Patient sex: F
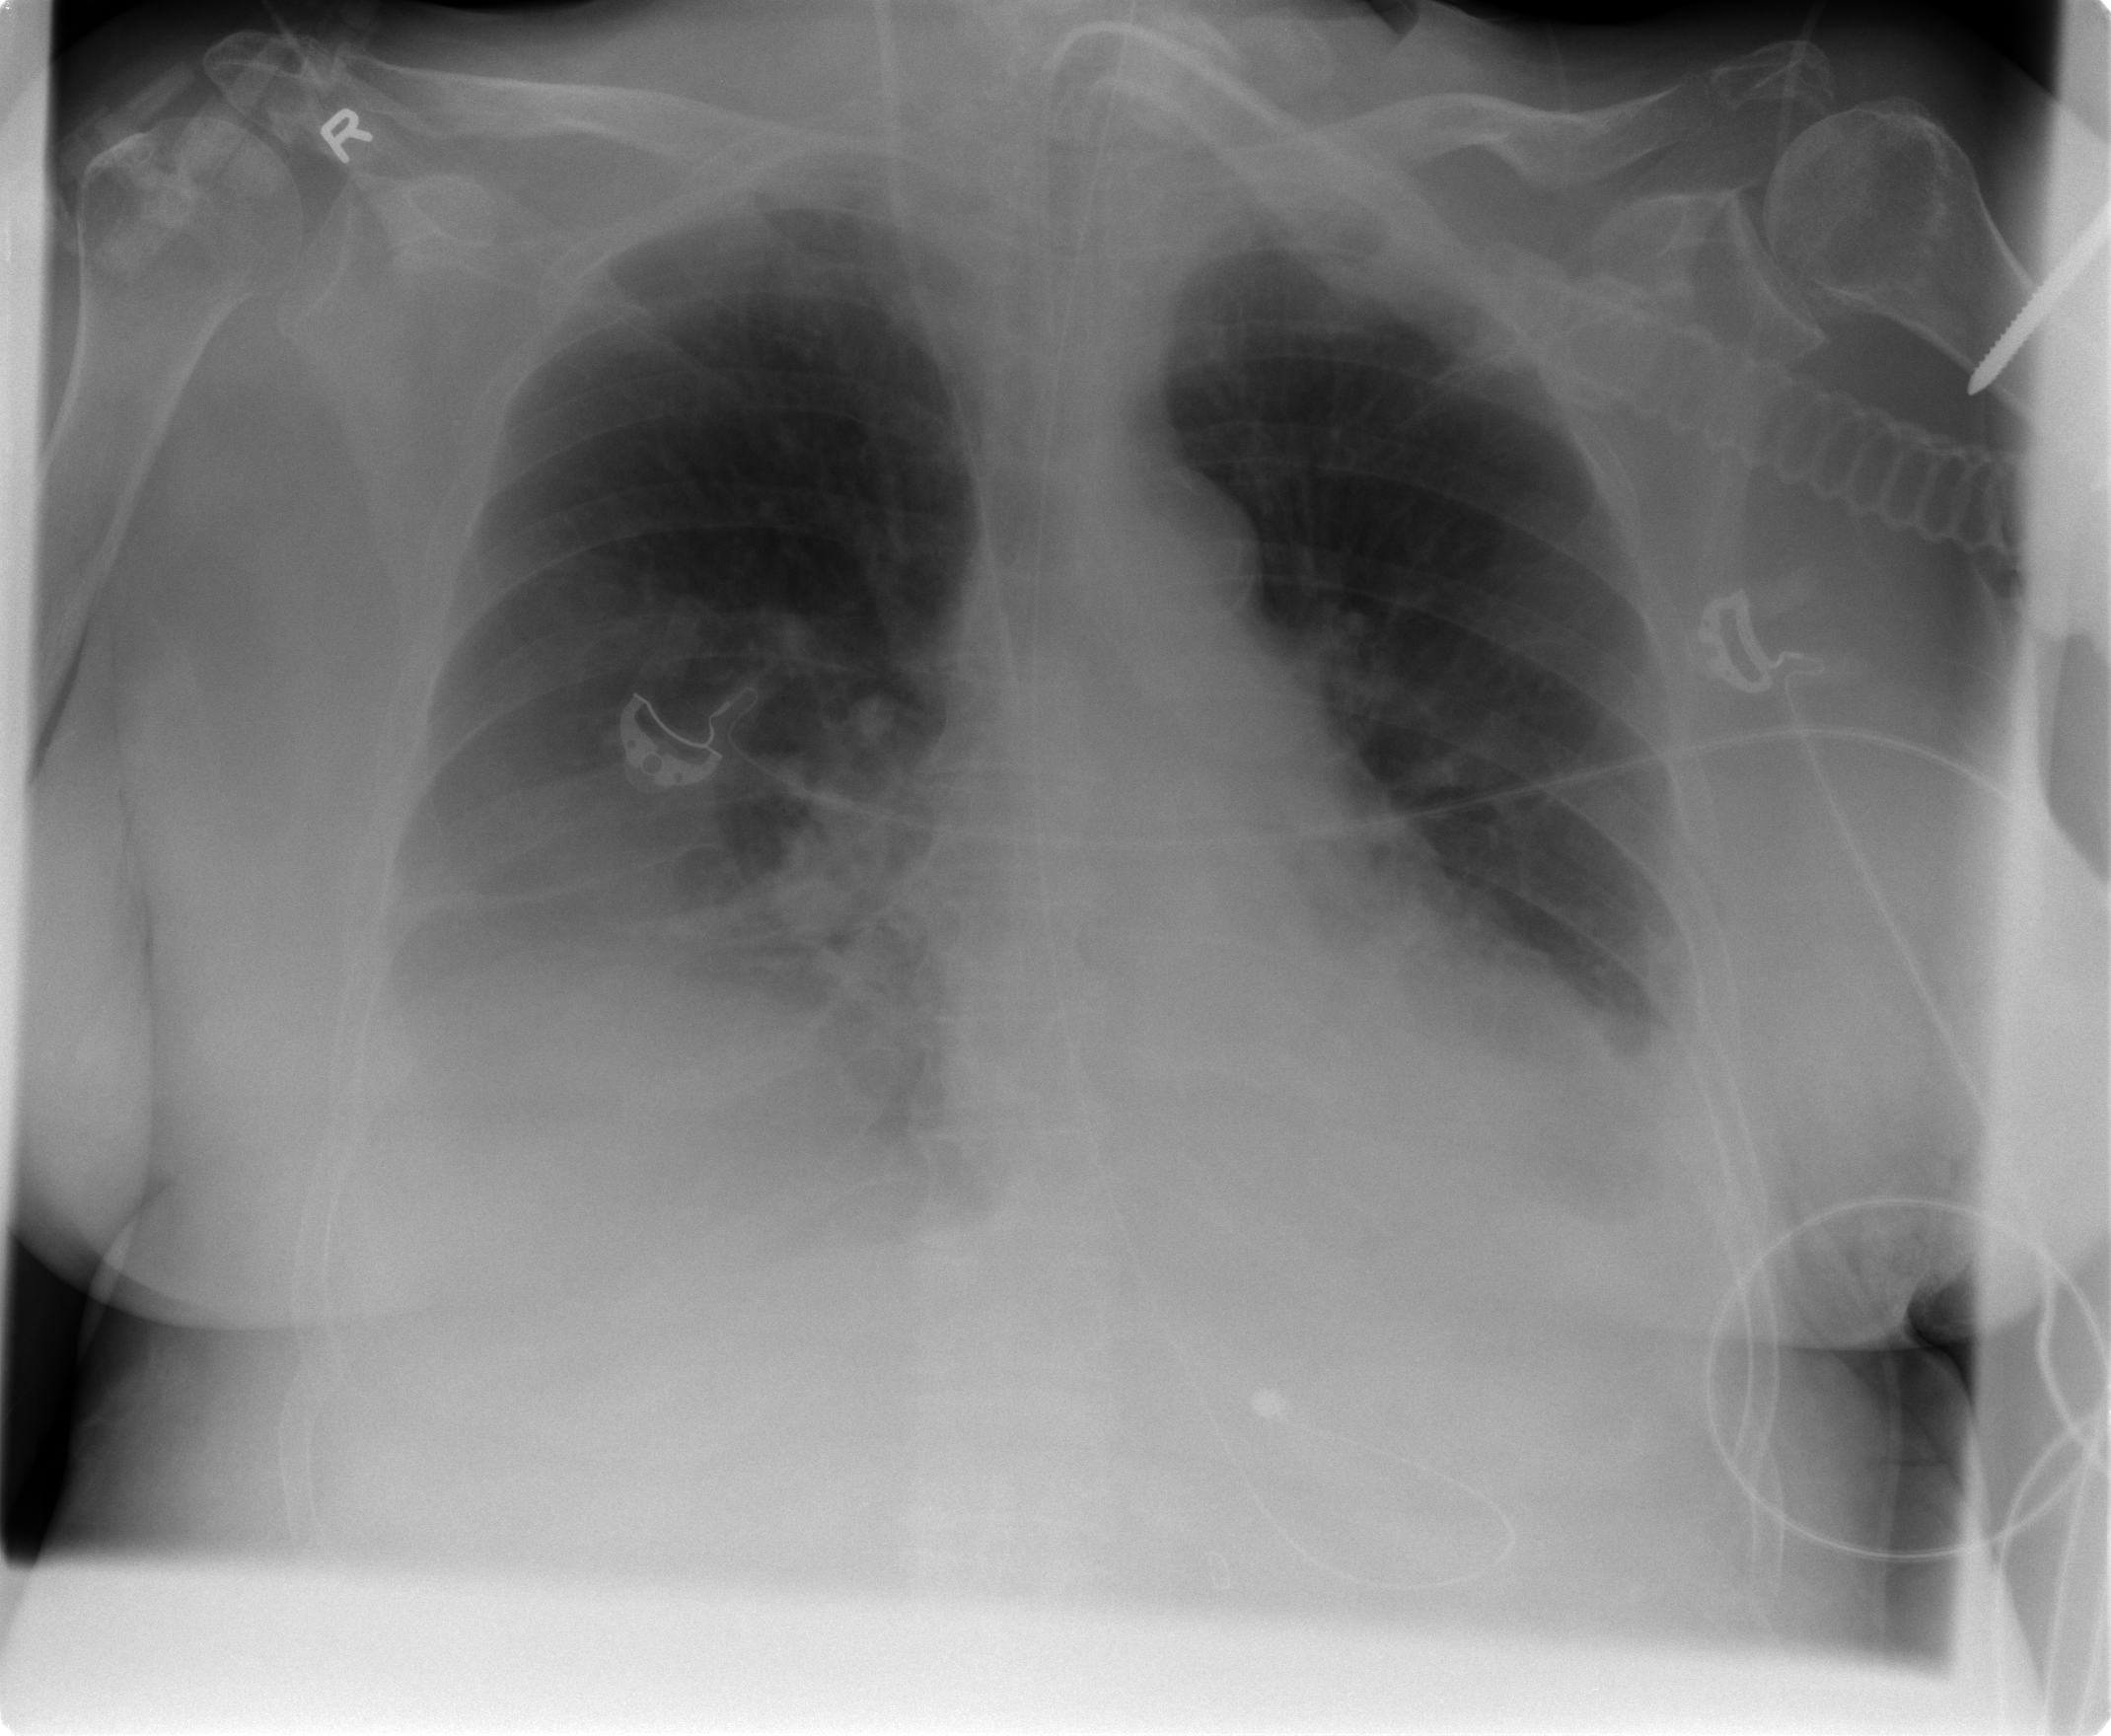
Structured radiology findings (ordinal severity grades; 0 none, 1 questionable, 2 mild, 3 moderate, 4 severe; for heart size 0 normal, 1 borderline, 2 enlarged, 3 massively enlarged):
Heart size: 0
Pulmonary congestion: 0
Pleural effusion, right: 2
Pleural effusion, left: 2
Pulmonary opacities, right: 0
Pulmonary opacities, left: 0
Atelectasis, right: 2
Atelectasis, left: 2